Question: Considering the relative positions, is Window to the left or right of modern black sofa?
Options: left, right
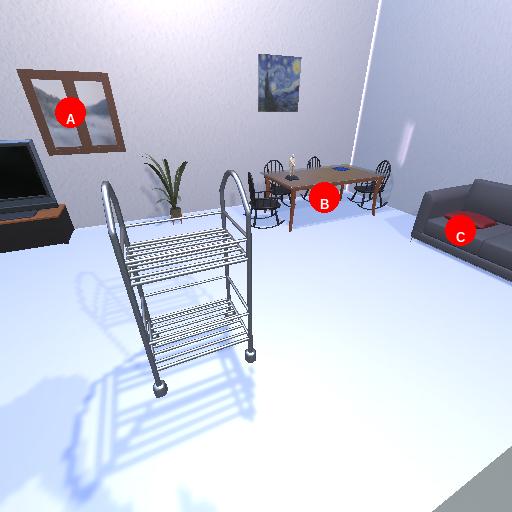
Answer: left